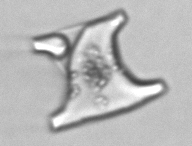
Label: Eucampia